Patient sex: F
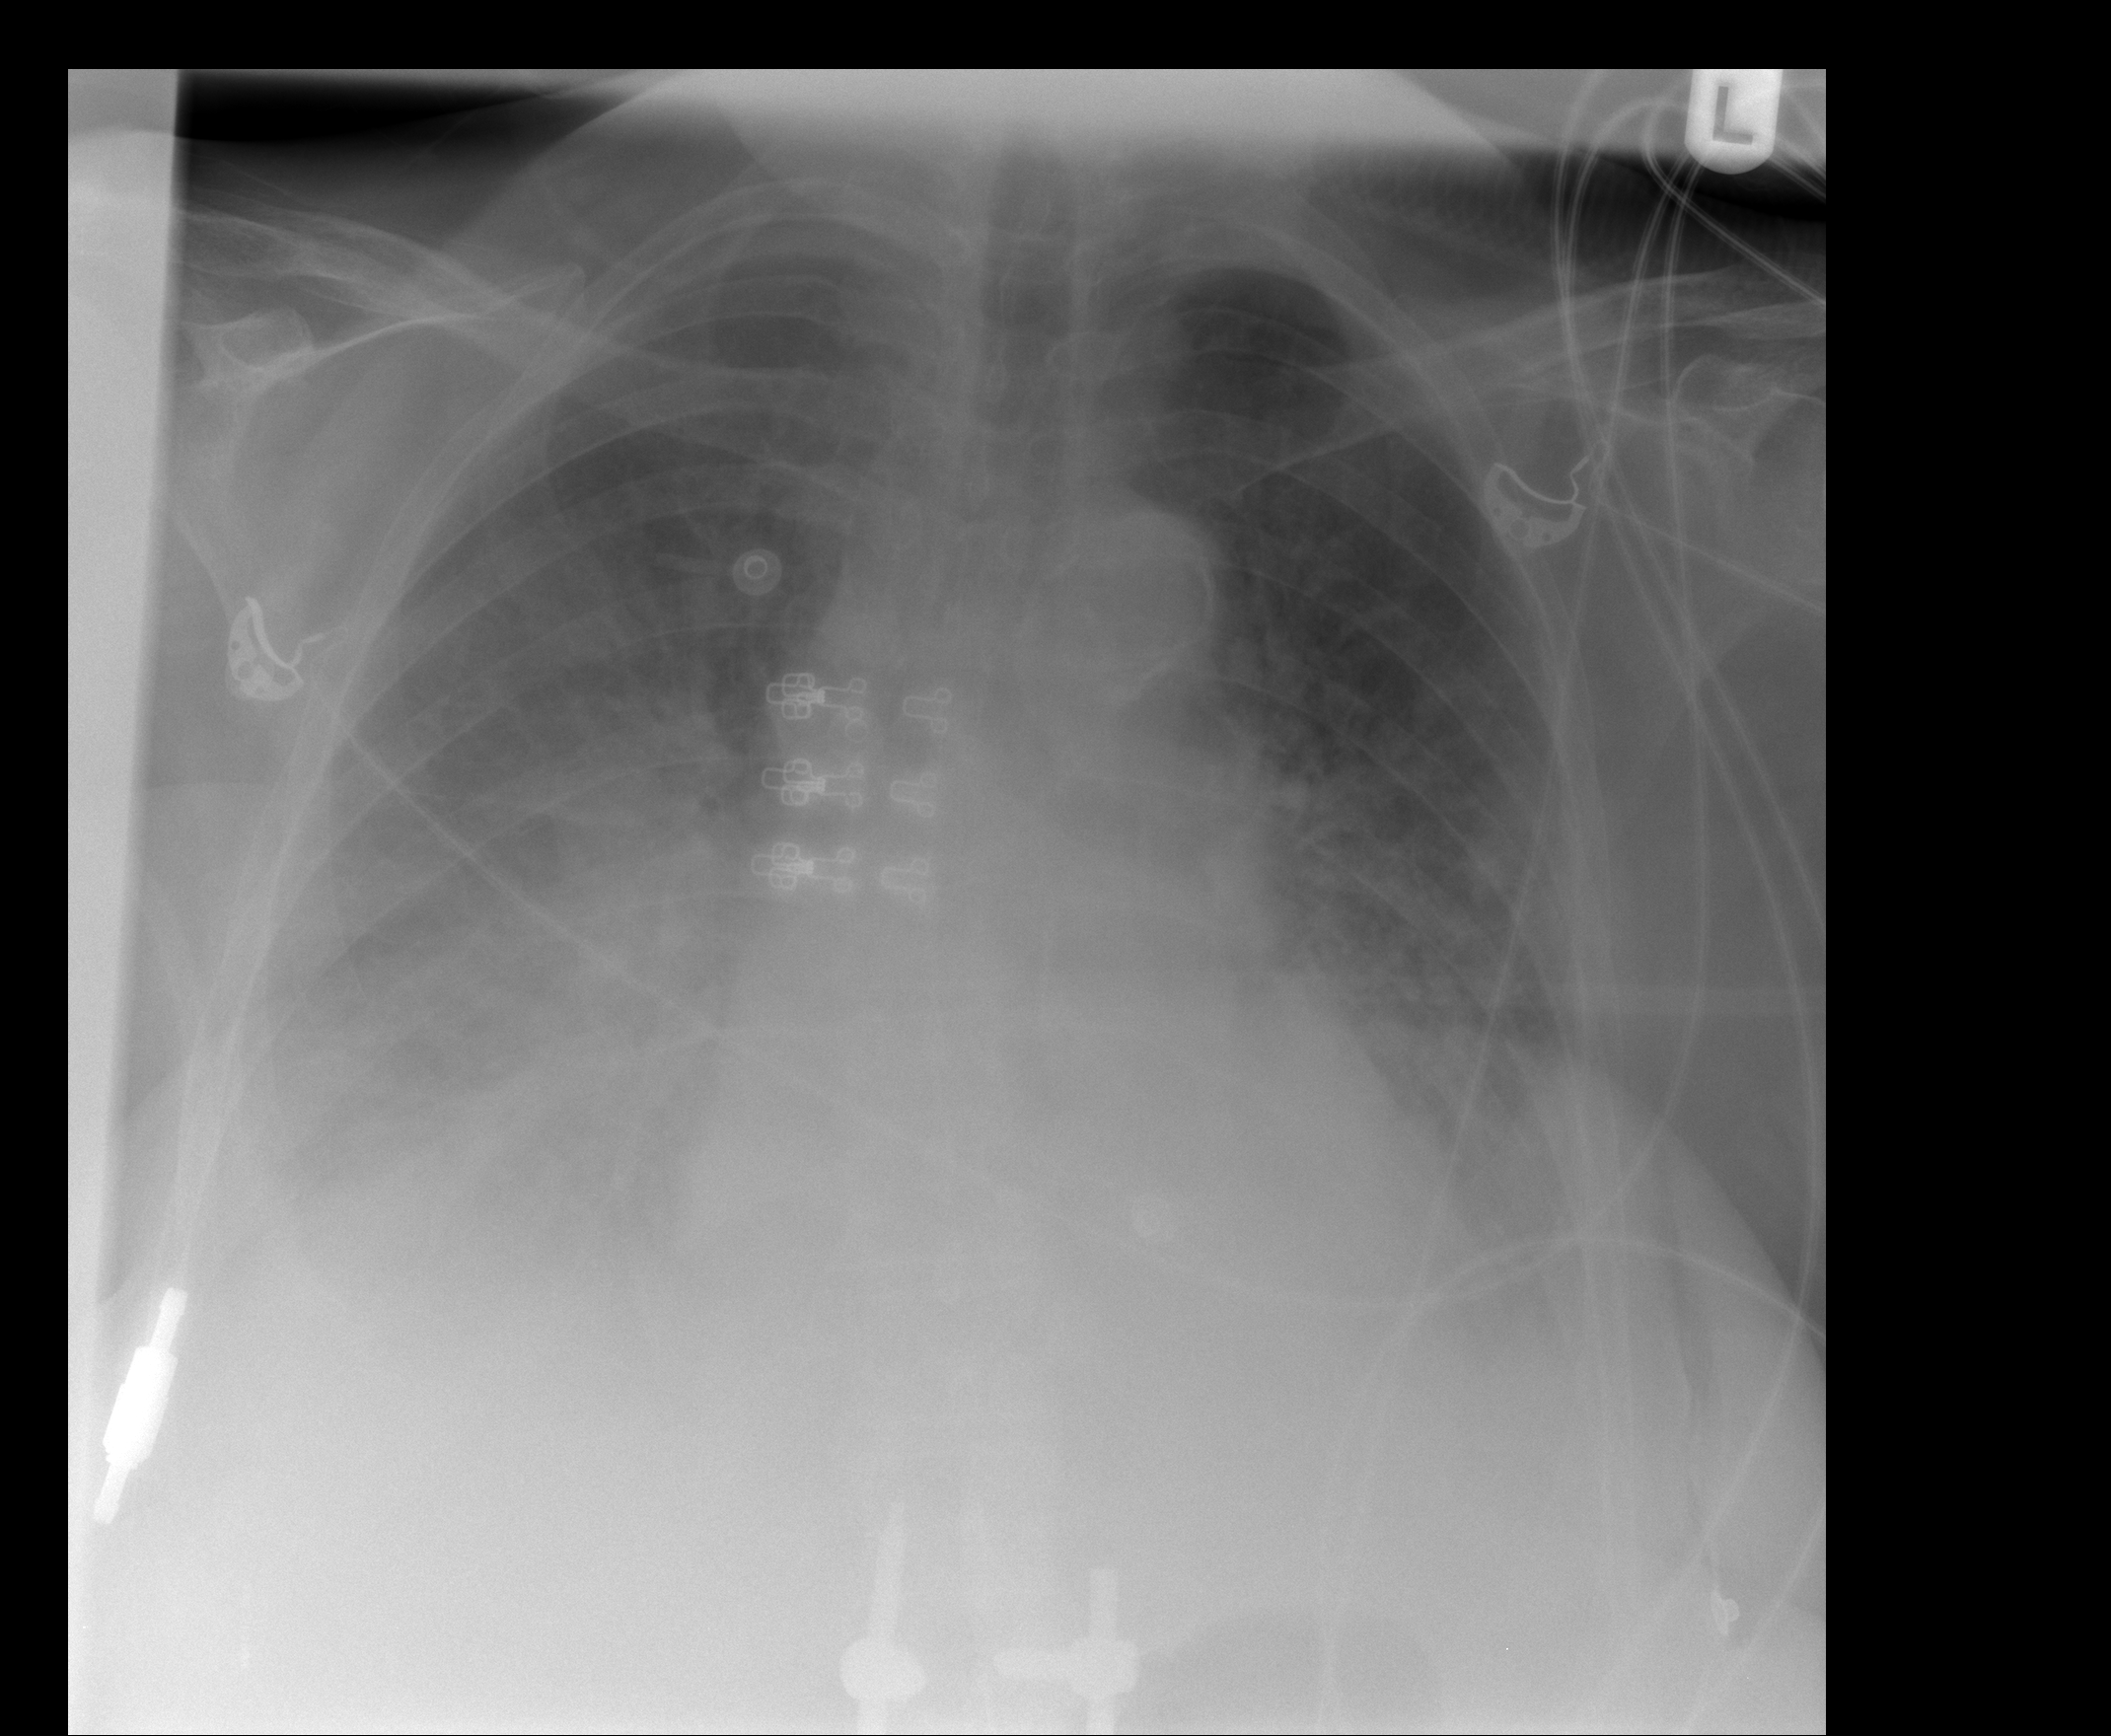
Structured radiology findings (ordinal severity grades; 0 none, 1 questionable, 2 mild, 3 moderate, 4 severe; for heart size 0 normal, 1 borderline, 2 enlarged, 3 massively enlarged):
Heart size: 2
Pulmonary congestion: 3
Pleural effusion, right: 3
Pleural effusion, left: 2
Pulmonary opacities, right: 3
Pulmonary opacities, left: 3
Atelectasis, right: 3
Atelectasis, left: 3